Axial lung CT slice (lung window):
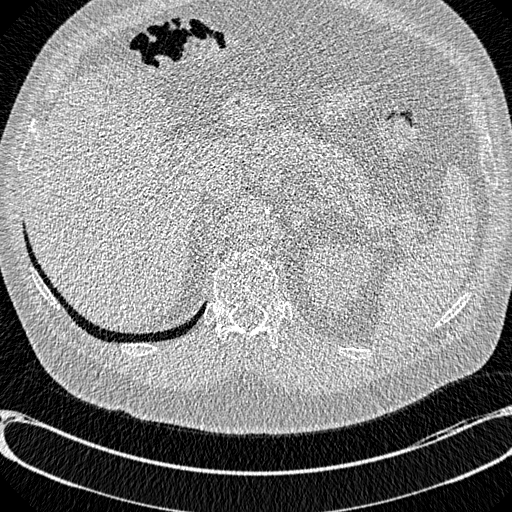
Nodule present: no